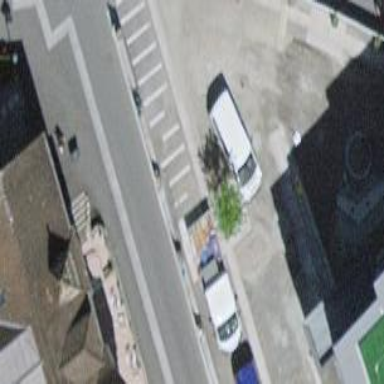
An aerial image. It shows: Motorcycle parking area.